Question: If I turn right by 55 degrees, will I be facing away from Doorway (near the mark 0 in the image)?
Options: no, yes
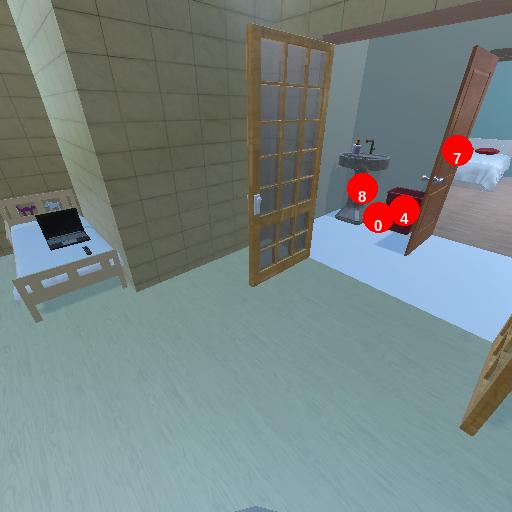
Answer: no